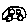
Label: car